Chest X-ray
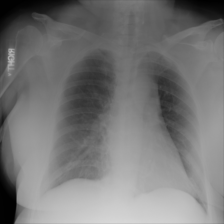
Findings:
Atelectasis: negative
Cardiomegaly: negative
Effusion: negative
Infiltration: negative
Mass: negative
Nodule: negative
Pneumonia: negative
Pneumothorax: negative
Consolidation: negative
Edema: negative
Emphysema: negative
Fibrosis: negative
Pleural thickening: negative
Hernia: negative